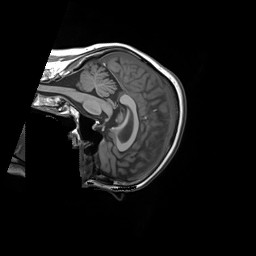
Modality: T1w
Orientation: sagittal
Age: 63
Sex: female
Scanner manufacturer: siemens
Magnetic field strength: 3 T
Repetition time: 1.55 s
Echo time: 0.00234 s